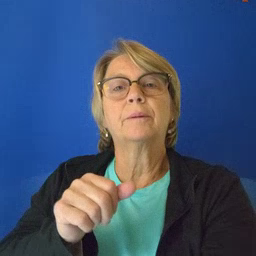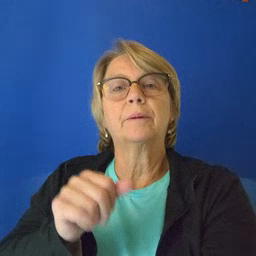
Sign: yesterday